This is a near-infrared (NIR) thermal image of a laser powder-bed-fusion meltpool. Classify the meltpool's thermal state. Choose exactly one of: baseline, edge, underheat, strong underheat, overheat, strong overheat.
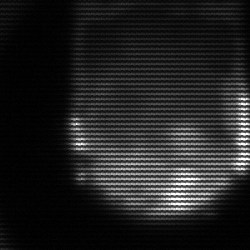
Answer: edge